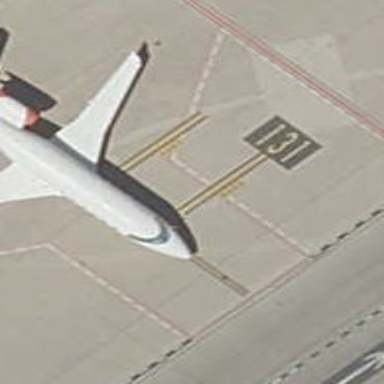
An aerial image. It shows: Airport parking position.